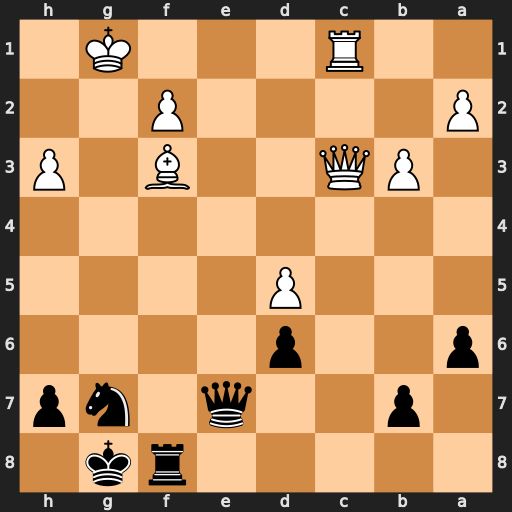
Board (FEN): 5rk1/1p2q1np/p2p4/3P4/8/1PQ2B1P/P4P2/2R3K1
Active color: b
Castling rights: -
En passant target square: -
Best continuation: Rxf3 Qxf3 Qg5+ Qg4 Qxc1+